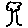
Label: tree